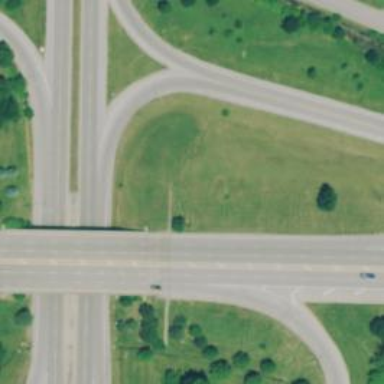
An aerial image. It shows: This image shows trunk highway that functions as expressway.